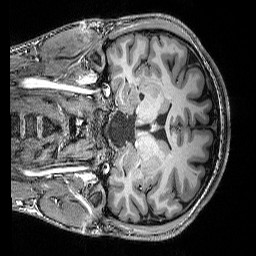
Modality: T1w
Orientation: coronal
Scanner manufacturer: siemens
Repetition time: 2.25 s
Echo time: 0.00418 s